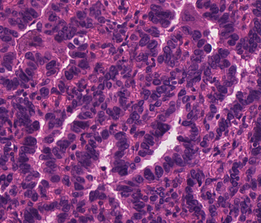
Tumor epithelial tissue: yes
Tumor-associated stroma tissue: no
Normal tissue: no